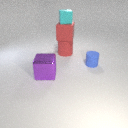
large purple metal cube in front of large red rubber cylinder